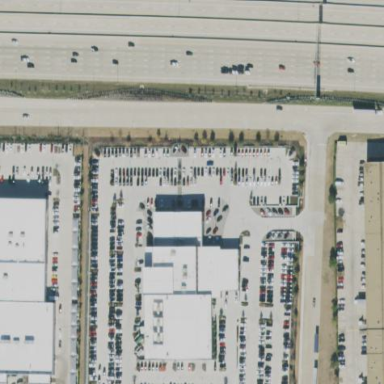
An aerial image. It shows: Retail building with car shop.